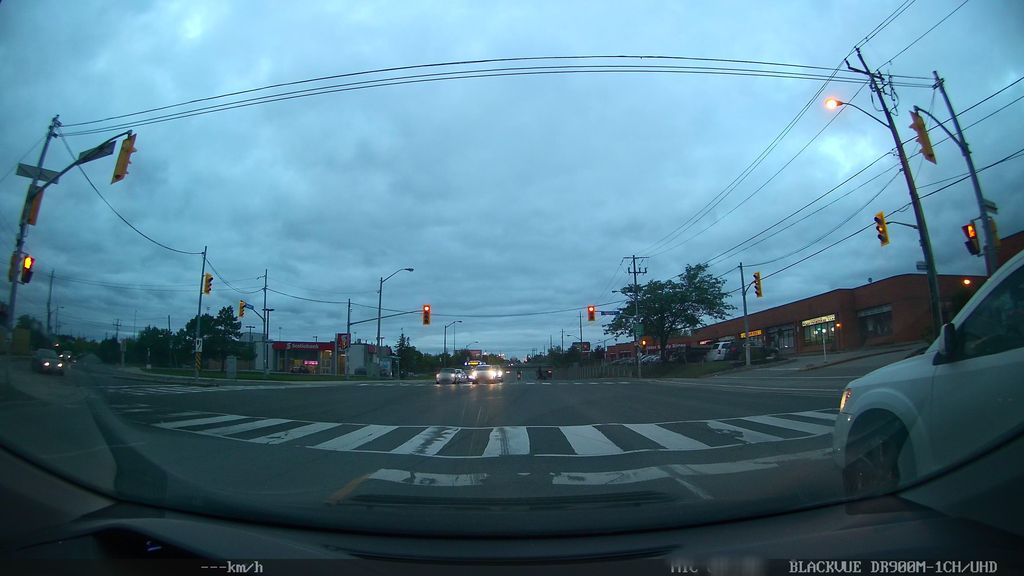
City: toronto